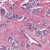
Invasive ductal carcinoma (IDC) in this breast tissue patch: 1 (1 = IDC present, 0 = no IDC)